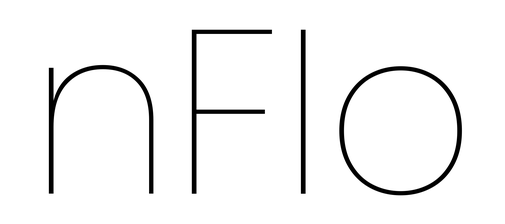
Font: Poppins-Thin